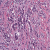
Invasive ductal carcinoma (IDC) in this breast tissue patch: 1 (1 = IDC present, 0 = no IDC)